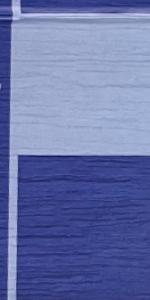
Label: Empty